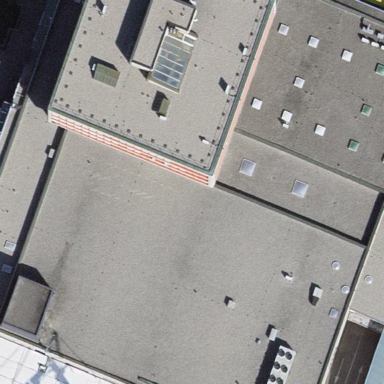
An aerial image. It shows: Mall building.